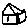
Label: house